Field crop: tomato
Growth stage: 1
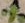
Species: solanum